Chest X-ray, PA view. Patient: 74 years old, sex M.
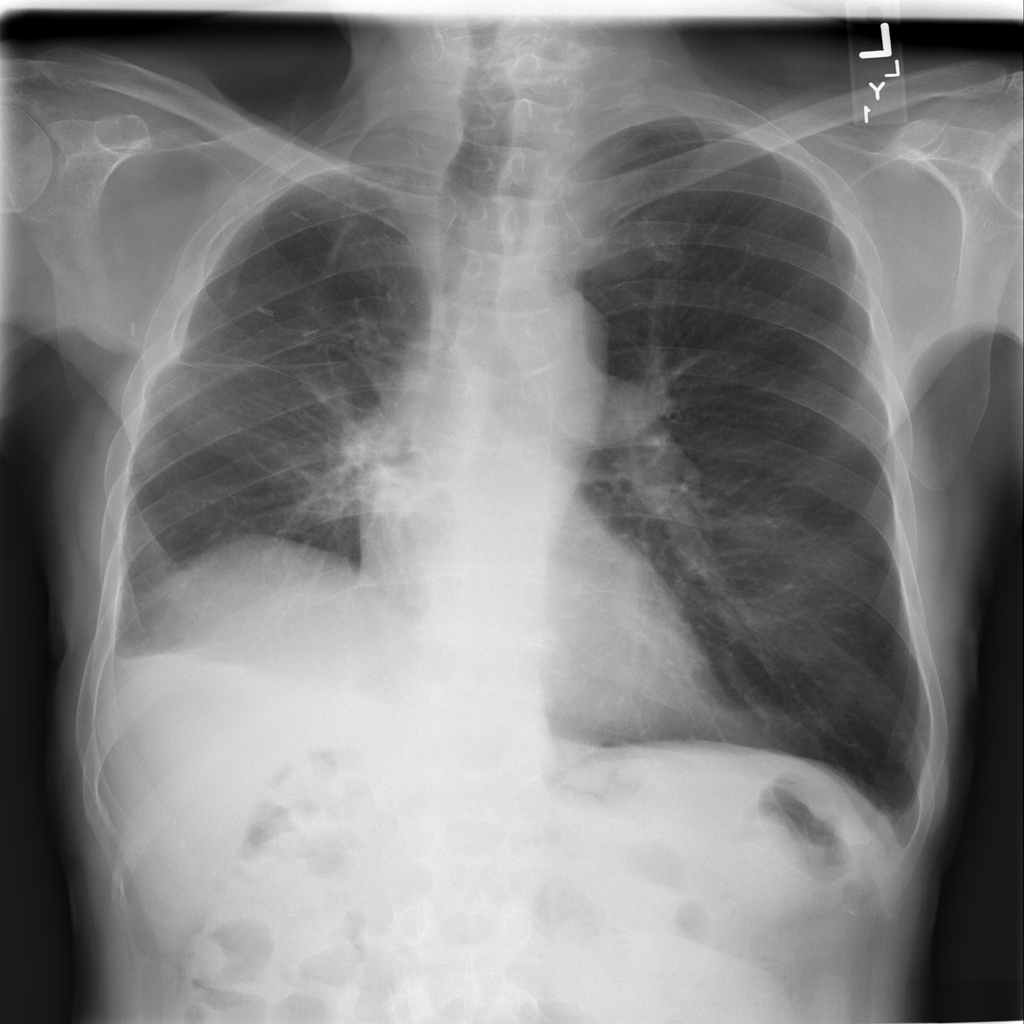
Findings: Effusion